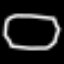
Label: octagon